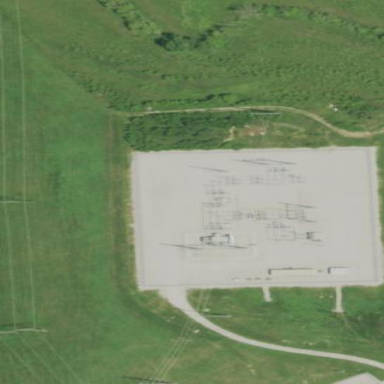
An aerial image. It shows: Outdoor power substation surrounded by fence. The substation is specifically for distribution purposes.